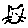
Label: cat